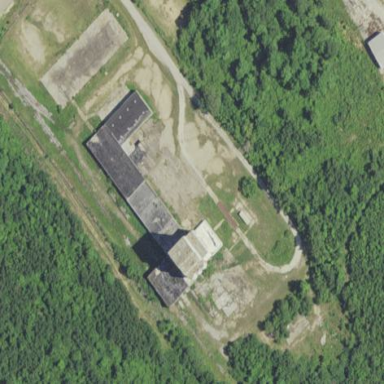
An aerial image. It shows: Historic factory.